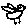
Label: bird